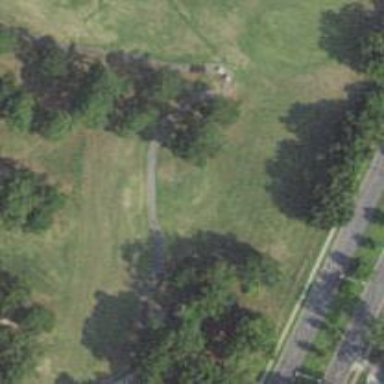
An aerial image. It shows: Path designated for golf carts.